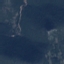
Land use / land cover: HerbaceousVegetation